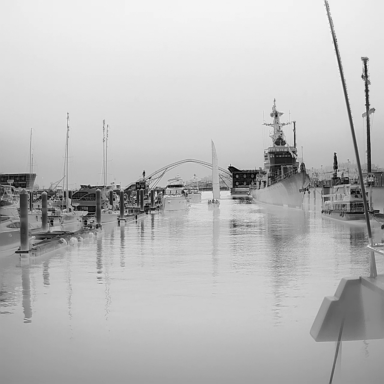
There are three canoes in the infrared image.